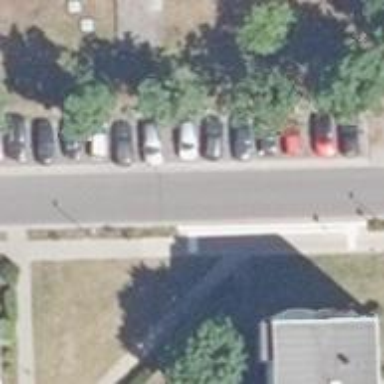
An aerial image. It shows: Sidewalk.